Question: I'm running an ipad project on XCode. My project builds and runs successfully. But the logger messages (cout/printf statements) are not getting printed. It was working fine. I don't know what I did.
This is how the debugger screen looks when the project is running.

Help please..
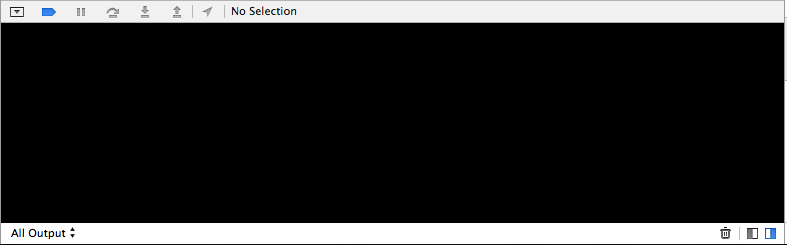
Answer: Works after restarting Xcode. Should be a glitch.